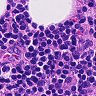
Metastatic tissue present: no